Question: What is the value of this measurement?
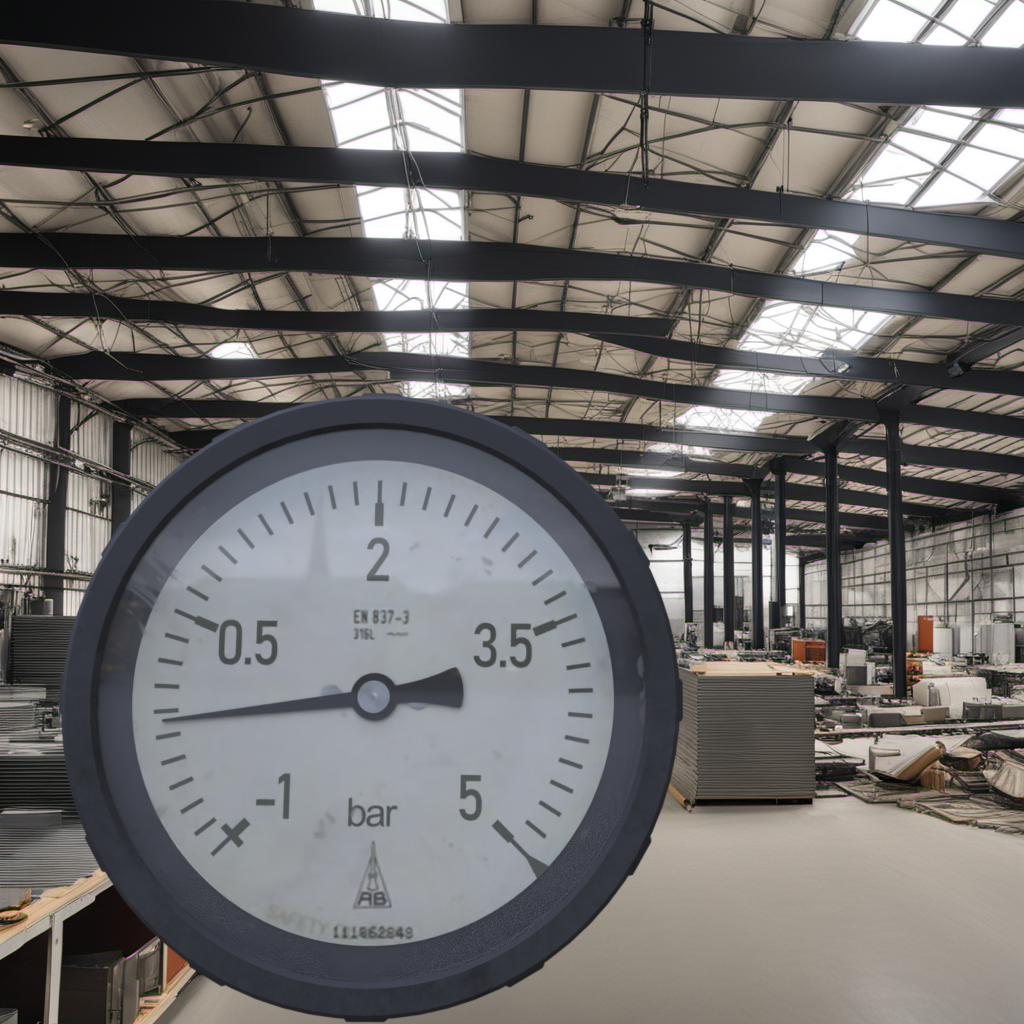
Answer: The result is -0.18
Question: What is the range of this measurement?
Answer: The range is from -1 to 5
Question: What is the minimum and maximum reading range of this measurement?
Answer: The minimum value is -1 and the maximum value is 5